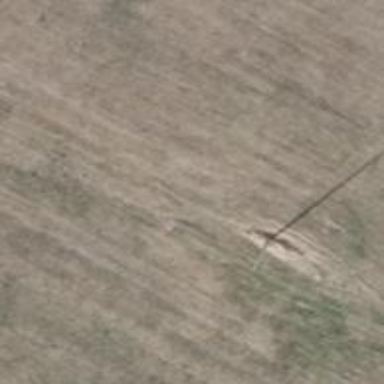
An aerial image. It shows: Power pole.